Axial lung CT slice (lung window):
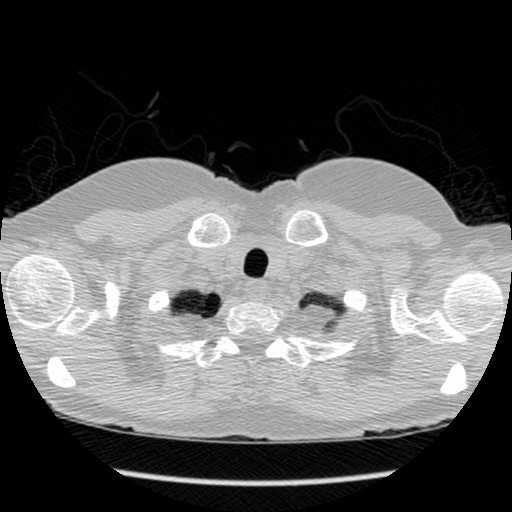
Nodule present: no